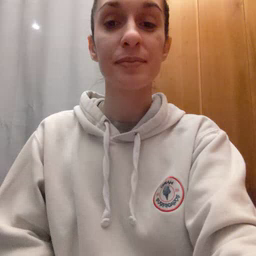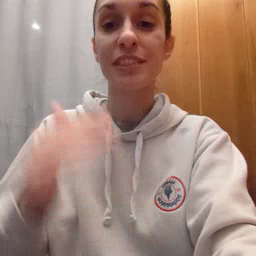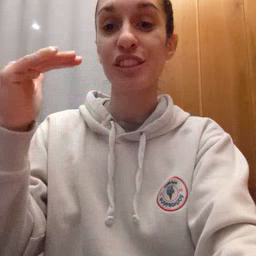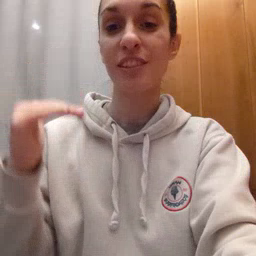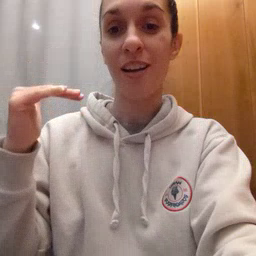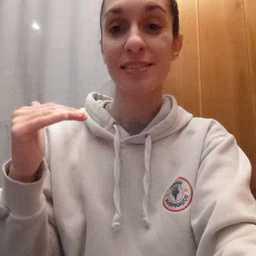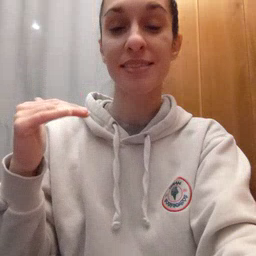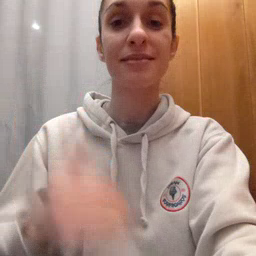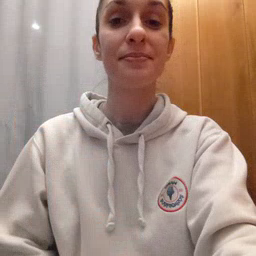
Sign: child